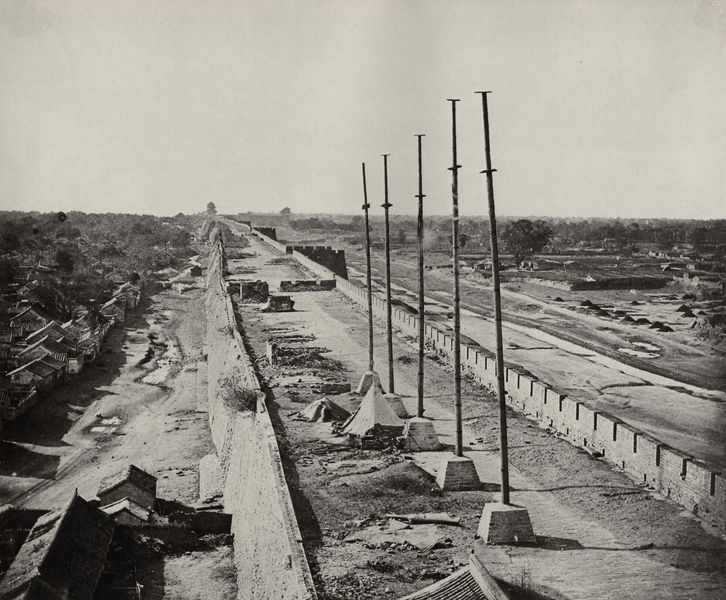
Titel: Ansicht vom An-ting Tor, im östlichen Teil der Nordwand von Peking gelegen
Künstler: Felice A. Beato
Schlagwörter: baum, felsen, himmel, schatten, wasser, weiß, bäume, fluss, landschaft, sand, stadt, grau, licht, schwarz, strasse, stützen, dach, gebäude, haus, weg, wiese, zaun, wand, sockel, stein, steine, bach, ebene, erde, feld, ferne, horizont, häuser, hügel, natur, weite, brücke, büsche, flachland, pfad, sträucher, boden, land, realismus, pflanzen, wald, turm, pfütze, ort, mast, moderne, schotter, dorf, dächer, mauer, nebel, grenze, hütten, zäune, industrie, masten, krieg, zerstörung, menschenleer, zinnen, befestigung, pfosten, foto, fotografie, ortschaft, photographie, regen, pfützen, reste, stangen, orient, beton, mauerwerk, asien, schwarz weiß, tanne, photo, china, stäbe, chwarz, mauern, karg, siedlung, stadtmauer, gärten, schienen, wagenspuren, stange, armut, fotographie, graus, sandhaufen, foro, verwüstung, zelt, zelte, zinne, baustelle, wall, erdhaufen, eisenstangen, planung, dokumentation, wehrmauer, befestigungsanlage, fahnenstangen, straßenbau, stützmauer, staudamm, fahnenmasten, slum, potographie, eisenbahnlinie, chinesische mauer, mauertürme, zementblöcke, 20. jahrhundert, lfoto, chinesiche mauer, große mauer